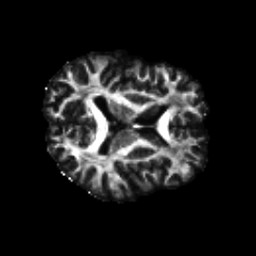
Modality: FA
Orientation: axial
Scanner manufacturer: siemens
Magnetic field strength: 3 T
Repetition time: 4.16 s
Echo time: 0.0806 s